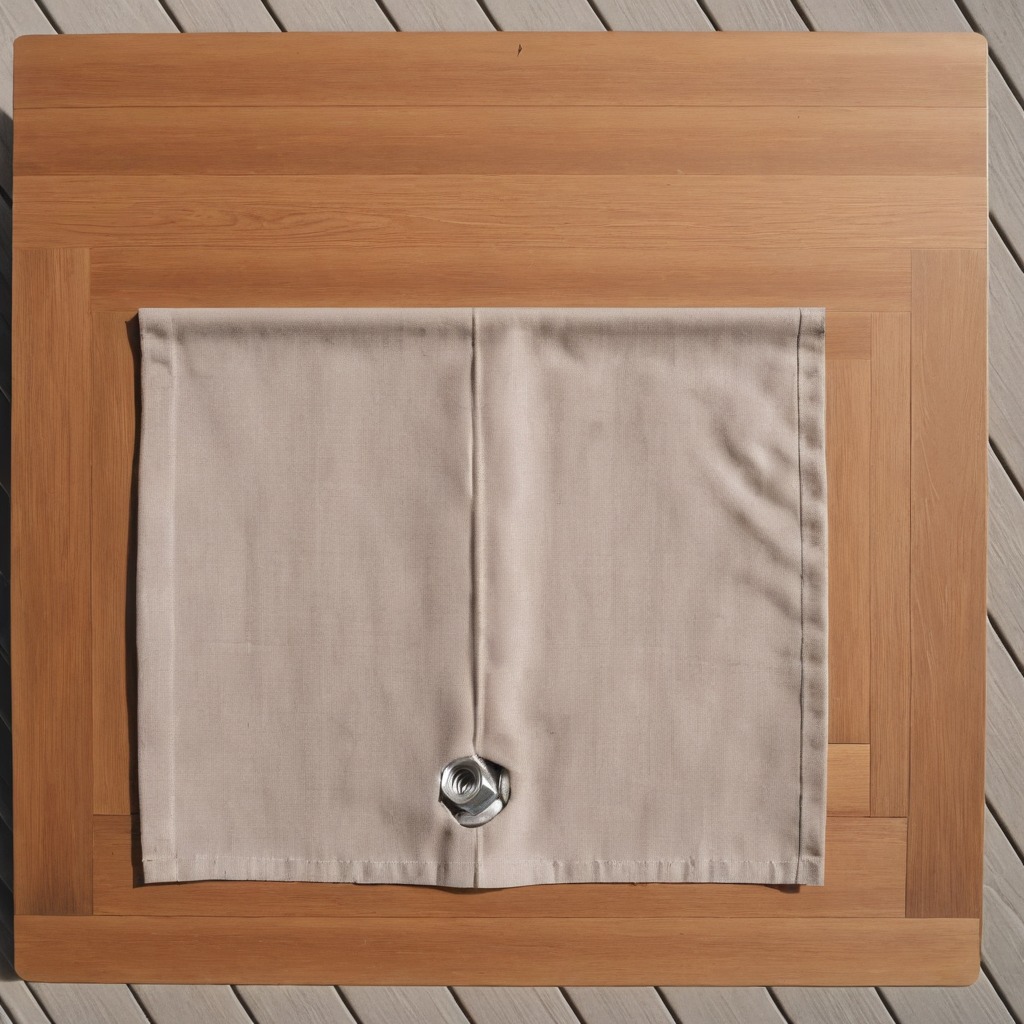
A metal nut lying on the wooden table.